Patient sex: F
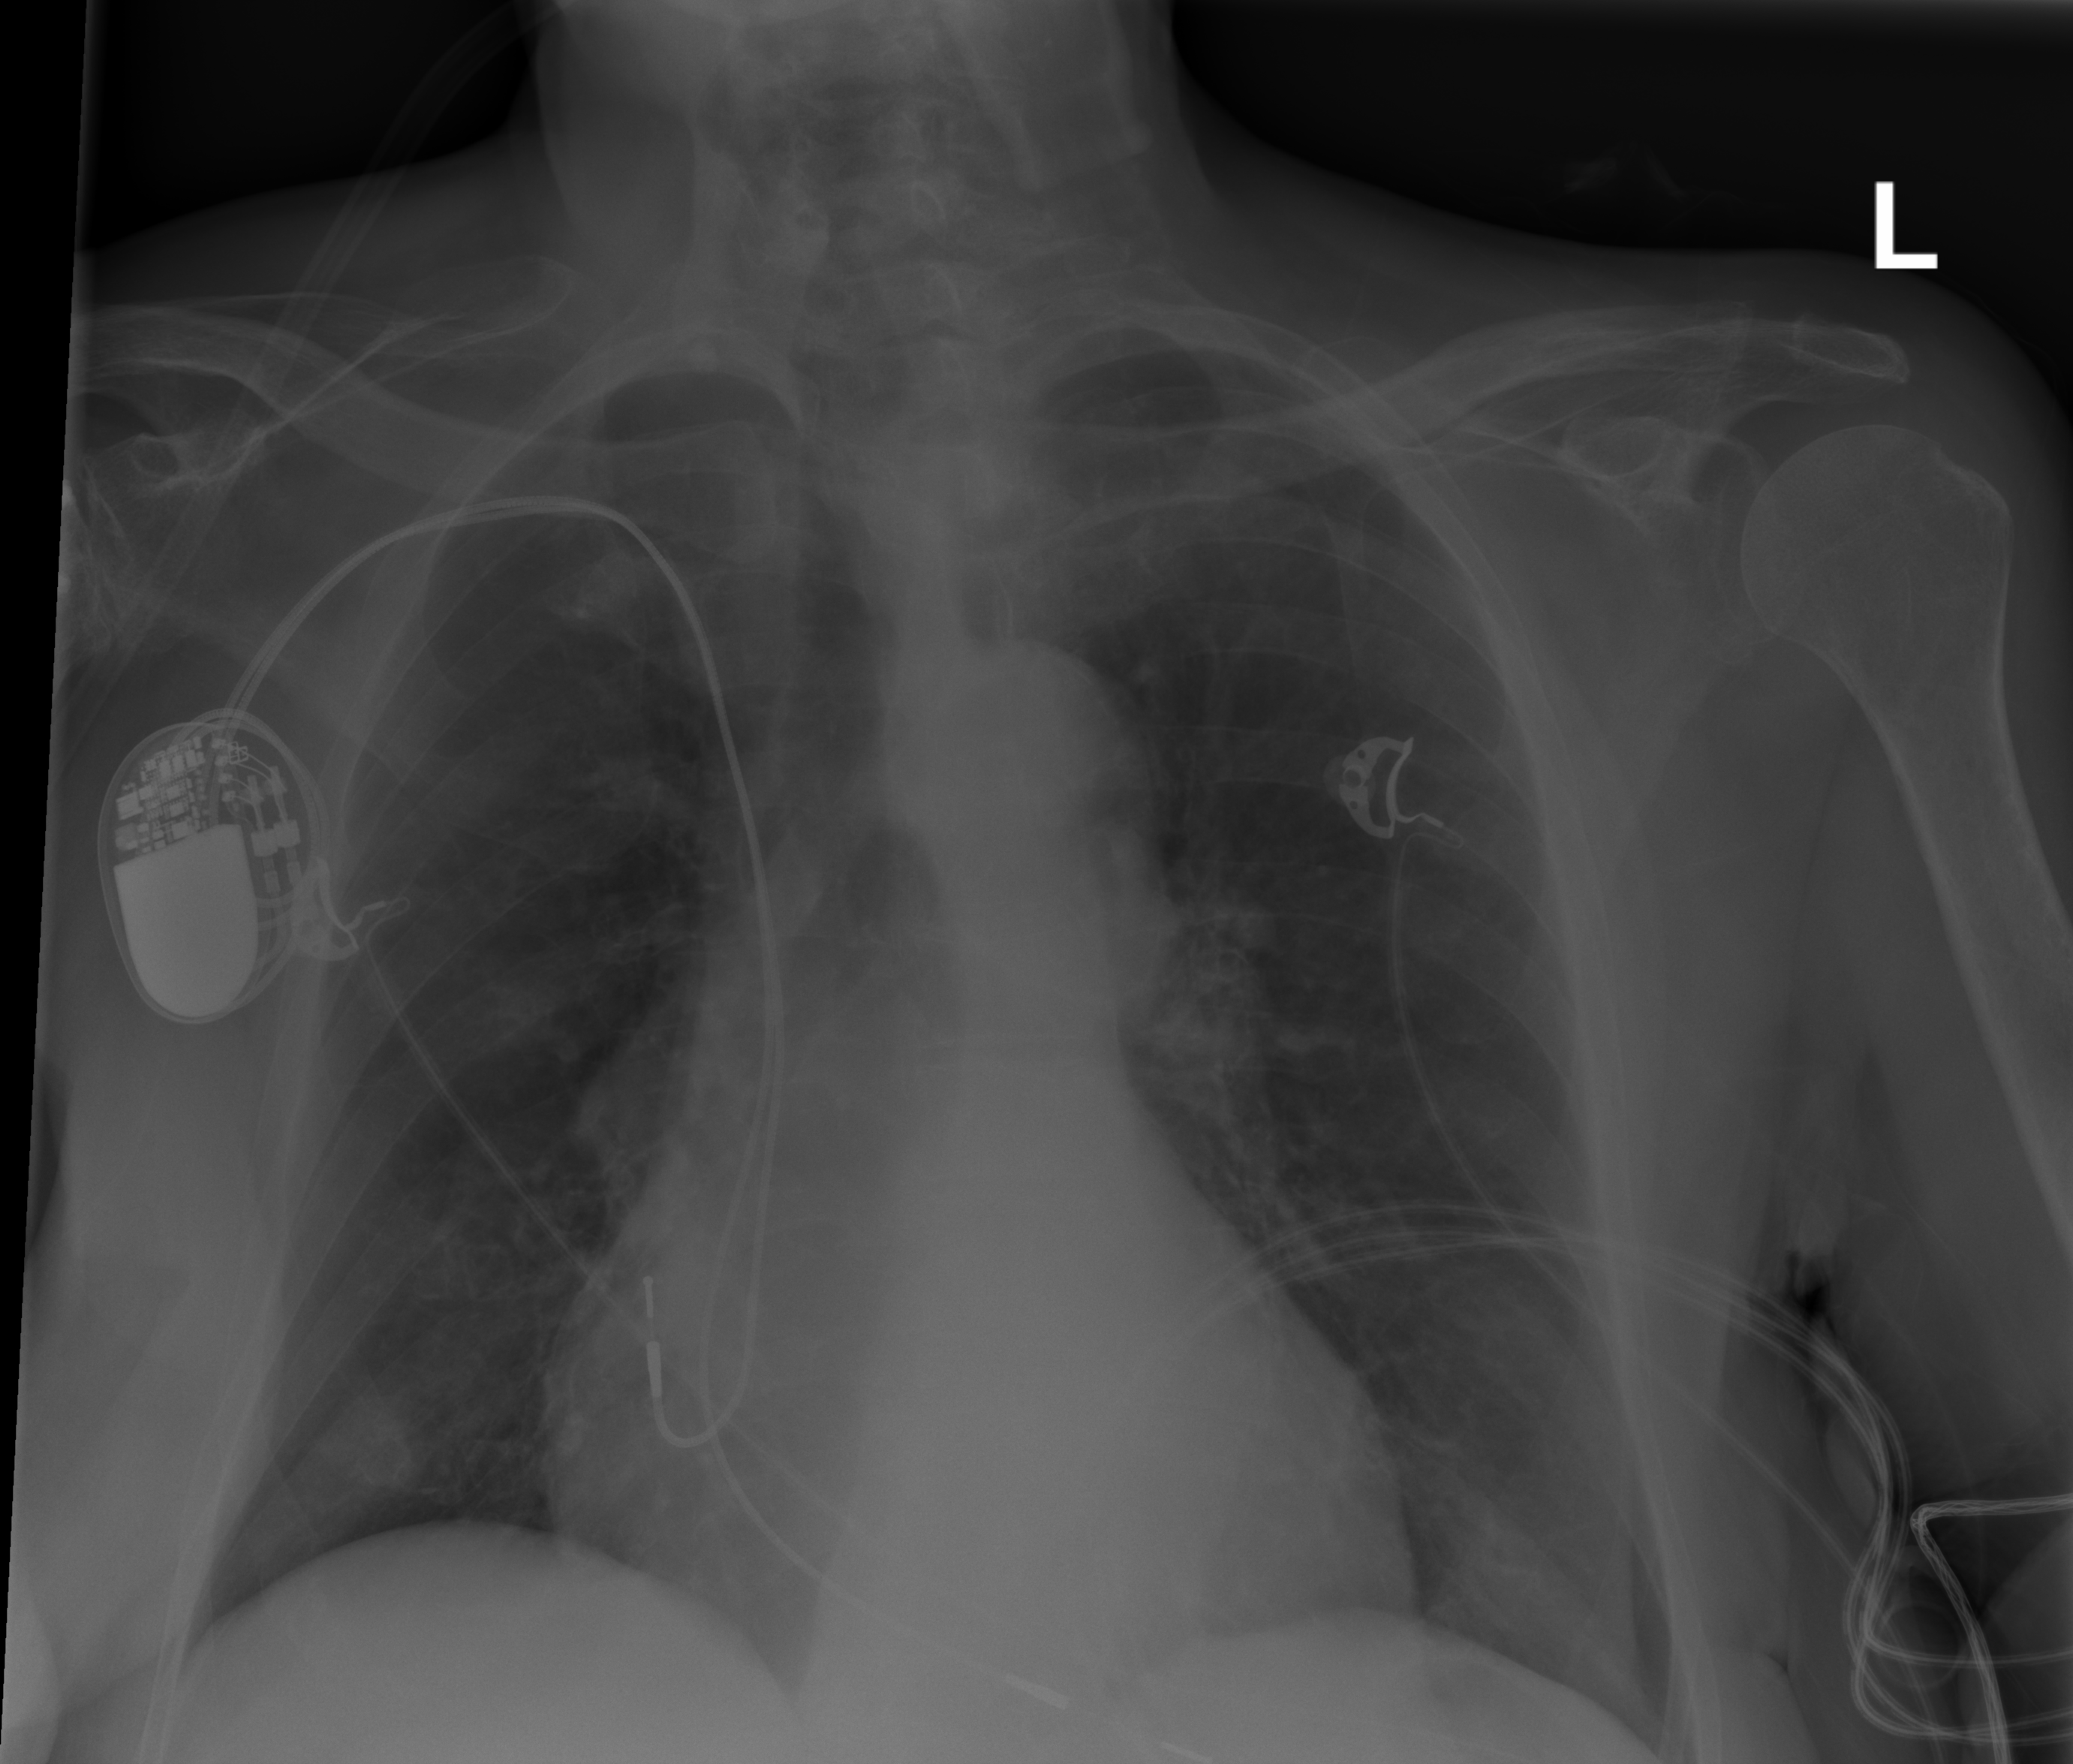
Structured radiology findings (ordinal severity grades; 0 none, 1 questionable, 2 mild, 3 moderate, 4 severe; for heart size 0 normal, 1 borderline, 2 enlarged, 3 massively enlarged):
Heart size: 2
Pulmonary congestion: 0
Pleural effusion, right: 0
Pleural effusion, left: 0
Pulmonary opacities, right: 0
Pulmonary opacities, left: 0
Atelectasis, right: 0
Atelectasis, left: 0